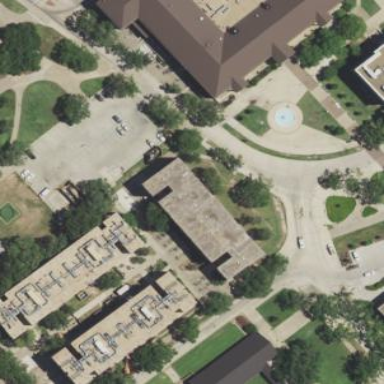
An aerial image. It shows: View of university building.